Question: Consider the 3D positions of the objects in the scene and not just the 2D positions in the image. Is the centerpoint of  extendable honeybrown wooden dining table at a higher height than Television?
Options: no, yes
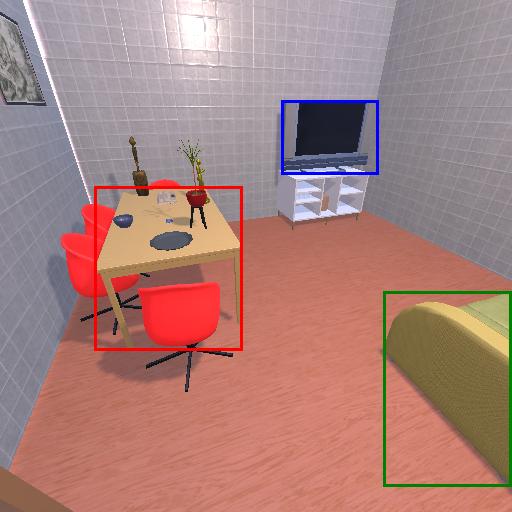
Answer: no